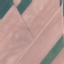
Label: AnnualCrop